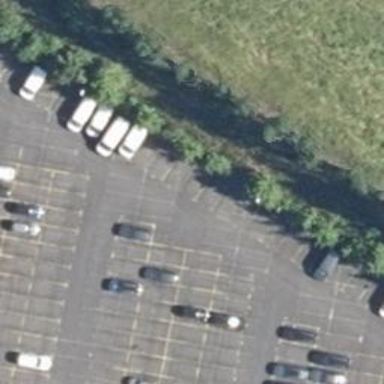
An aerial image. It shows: Parking aisle designated as service road.